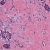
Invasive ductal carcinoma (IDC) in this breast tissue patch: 1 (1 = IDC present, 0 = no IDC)